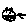
Label: cat